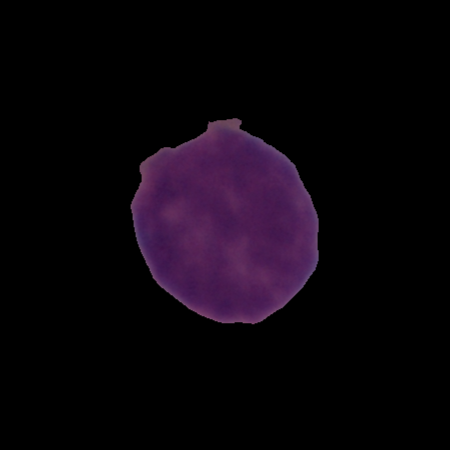
Label: healthy